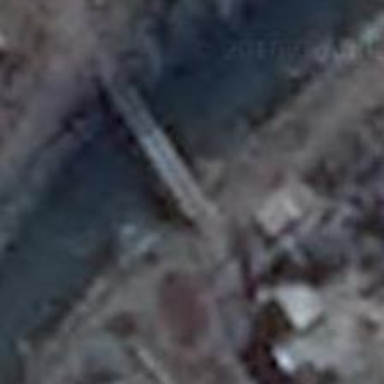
Both sides of the bank with treelined footpath is connected by this small bridge .